Interaction volume radius: 5 \u00c5
Interaction volume height: 10 \u00c5
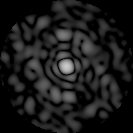
Disorder parameter: 0.6997